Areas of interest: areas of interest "Tennis Court"
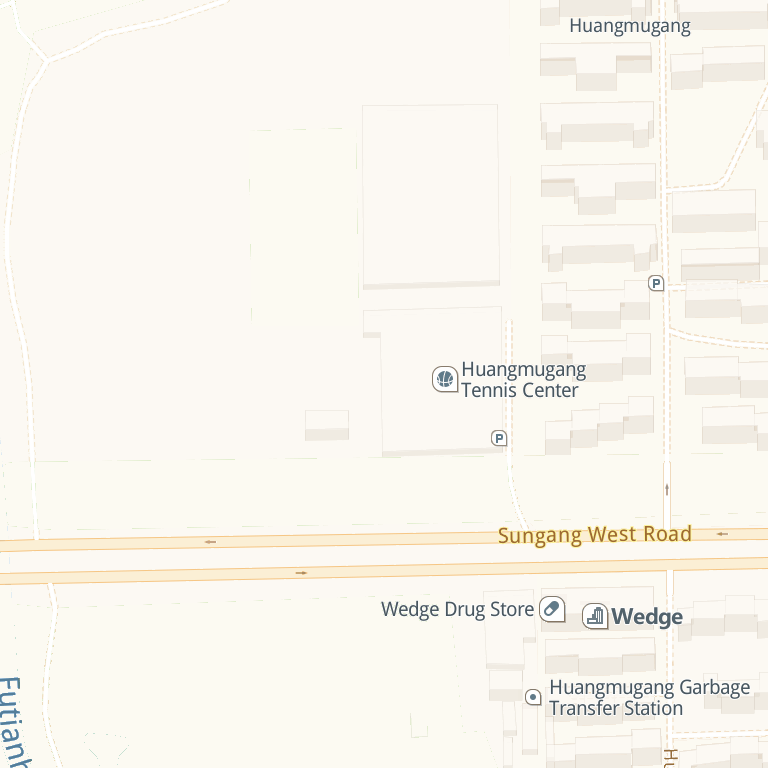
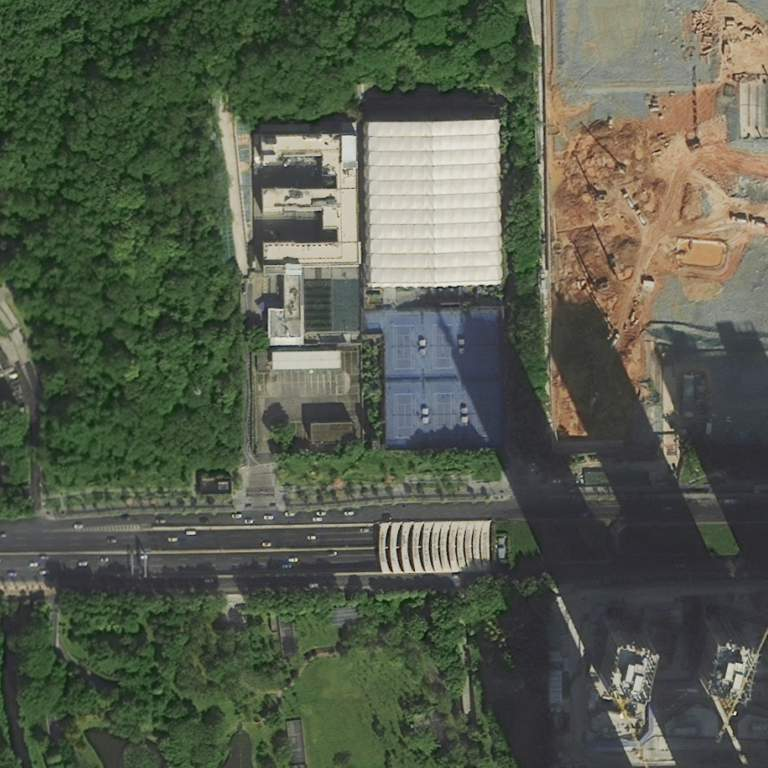